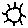
Label: sun